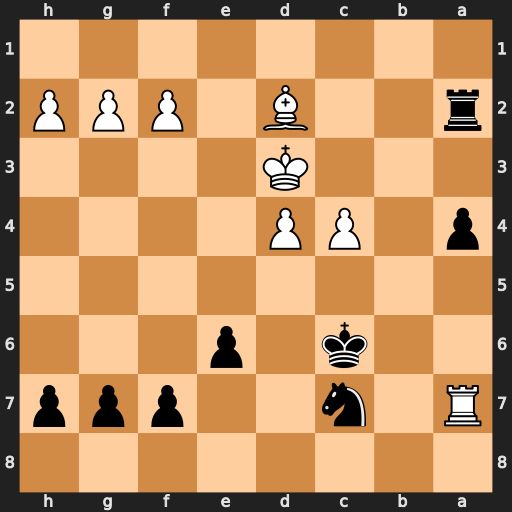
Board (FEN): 8/R1n2ppp/2k1p3/8/p1PP4/3K4/r2B1PPP/8
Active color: b
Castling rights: -
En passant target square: -
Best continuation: Kb6 Rxa4 Rxa4